Field crop: tomato
Growth stage: 2
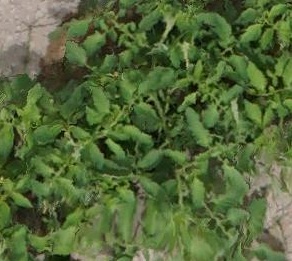
Species: tomato